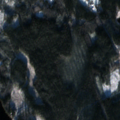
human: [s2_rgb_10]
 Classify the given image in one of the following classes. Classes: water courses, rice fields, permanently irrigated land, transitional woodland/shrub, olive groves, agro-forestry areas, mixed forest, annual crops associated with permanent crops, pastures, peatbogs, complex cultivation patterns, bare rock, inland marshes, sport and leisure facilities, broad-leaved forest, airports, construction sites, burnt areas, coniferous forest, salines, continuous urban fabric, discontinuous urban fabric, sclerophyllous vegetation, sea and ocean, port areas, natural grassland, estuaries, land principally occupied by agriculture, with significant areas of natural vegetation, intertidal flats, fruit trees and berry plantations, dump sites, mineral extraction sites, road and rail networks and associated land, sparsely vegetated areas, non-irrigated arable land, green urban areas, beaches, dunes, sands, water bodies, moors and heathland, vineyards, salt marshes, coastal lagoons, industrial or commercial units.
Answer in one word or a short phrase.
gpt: coniferous forest, mixed forest, water bodies